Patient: sex F, age 54
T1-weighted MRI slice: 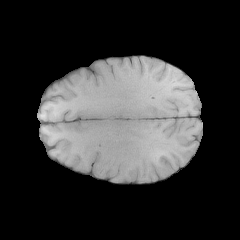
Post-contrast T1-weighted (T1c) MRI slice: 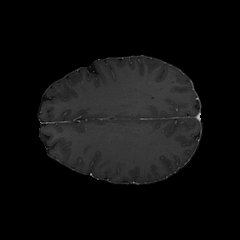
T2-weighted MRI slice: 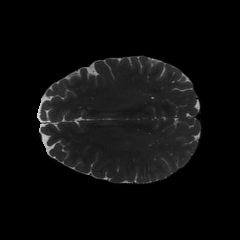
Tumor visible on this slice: no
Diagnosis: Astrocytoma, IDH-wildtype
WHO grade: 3